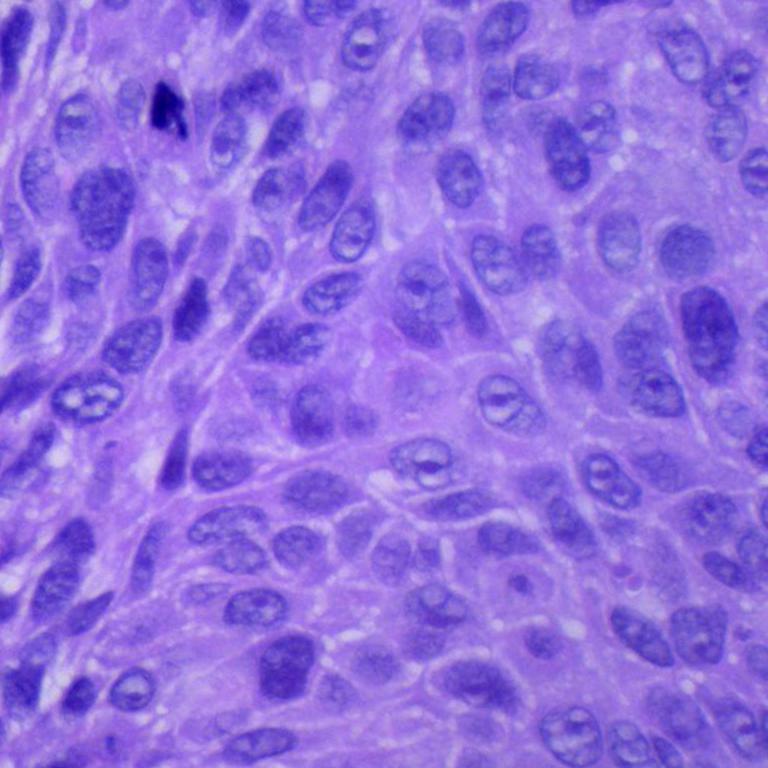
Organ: lung
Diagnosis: squamous carcinomas